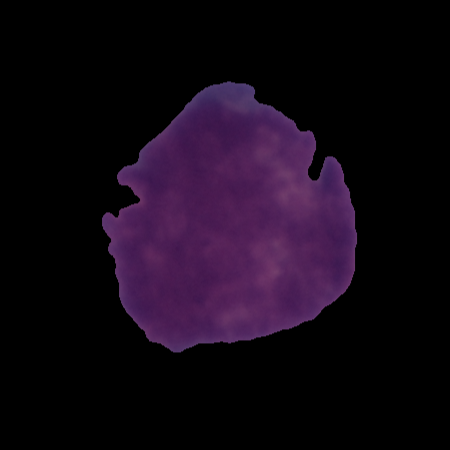
Label: cancer